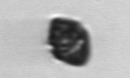
Label: Kryptoperidinium_triquetrum